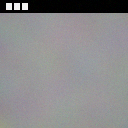
Screen state: on